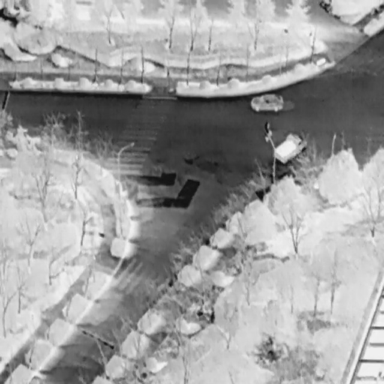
There are two objects shown in the infrared image, including a Car, and an OtherVehicle.